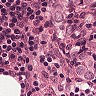
Metastatic tissue present: yes